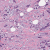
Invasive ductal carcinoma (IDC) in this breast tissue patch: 1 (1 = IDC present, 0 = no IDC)